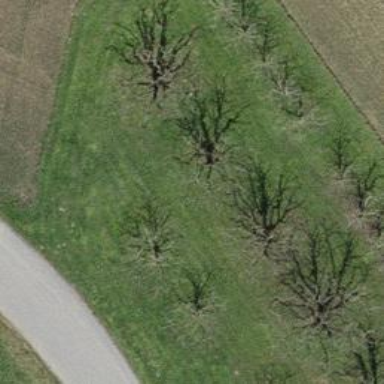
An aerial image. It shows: Broadleaved tree with lush leaves.